Interaction volume radius: 10 \u00c5
Interaction volume height: 20 \u00c5
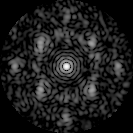
Disorder parameter: 0.5922